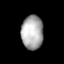
Tissue: lung
Cell type: Endothelial cells
Senescence score: 0.5537
Nuclear area (px): 727
Mean DAPI intensity: 171.044